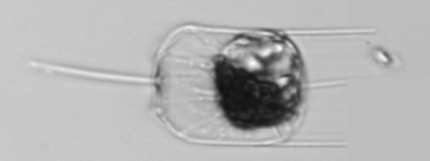
Label: Ditylum_brightwellii